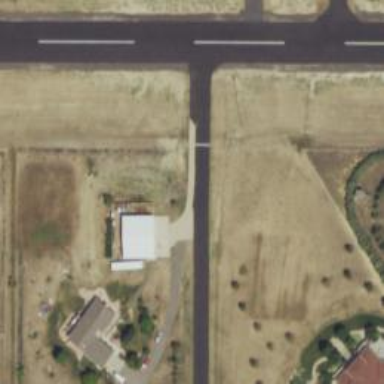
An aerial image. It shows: Image of taxiway at airport.